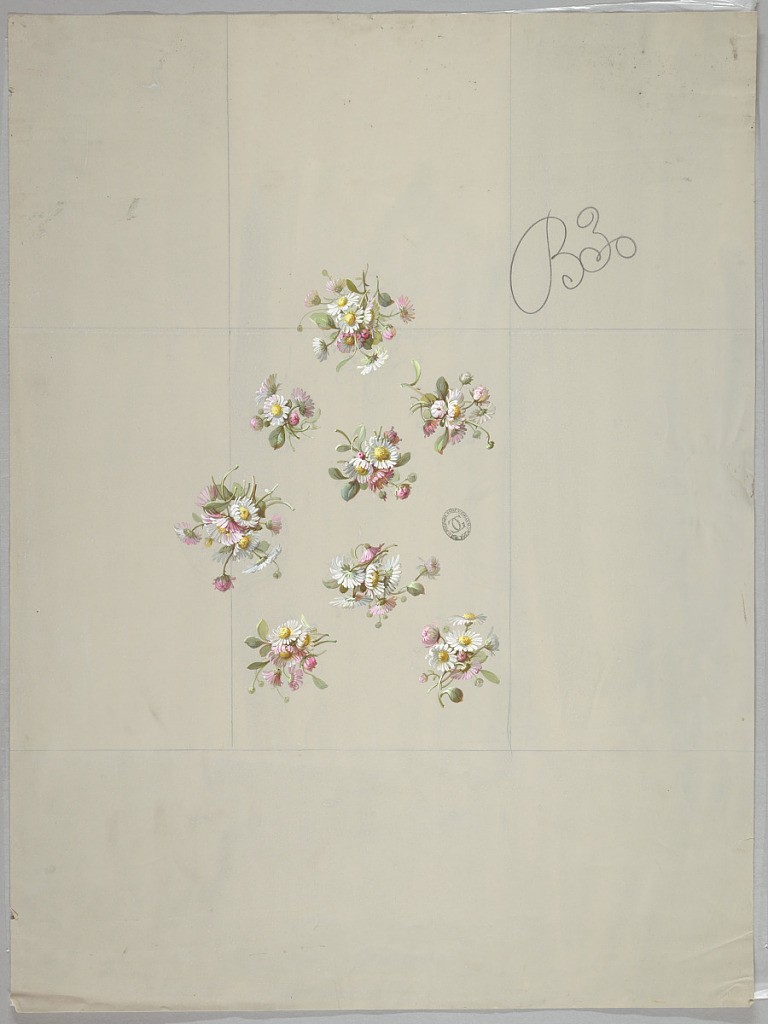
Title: Designs for Wallpaper and Textiles: Flowers
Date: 19th century
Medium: Brush and gouache, graphite on cream paper
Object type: Drawing
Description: Eight clusters of daisies evenly spaced,  facing different directions with foliage. Clusters arranged in the beginnings of a diamond shape. Vertical rectangular guidelines in graphite are visible.